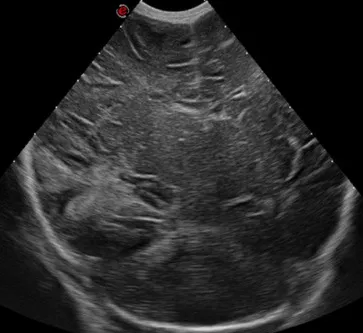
CUS and MRI findings of case 1. (A) cUS coronal view, showing a right-sided echogenic lesion temporo-occipital with midline shift to the left.
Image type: radiology (mri)